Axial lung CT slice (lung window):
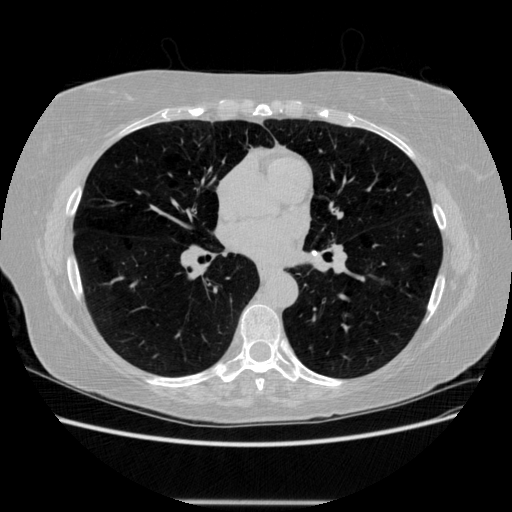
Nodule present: no